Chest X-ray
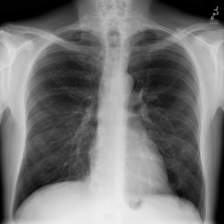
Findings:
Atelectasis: negative
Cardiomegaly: negative
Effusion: negative
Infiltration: negative
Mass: negative
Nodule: negative
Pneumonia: negative
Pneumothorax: negative
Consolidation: negative
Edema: negative
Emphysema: negative
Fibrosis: negative
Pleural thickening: negative
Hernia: negative